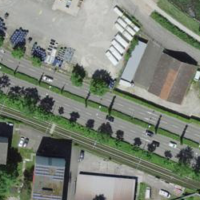
EUNIS habitat code: 54
Species observed at this site:
Galeopsis tetrahit